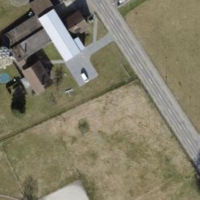
EUNIS habitat code: 55
Species observed at this site:
Prunus padus